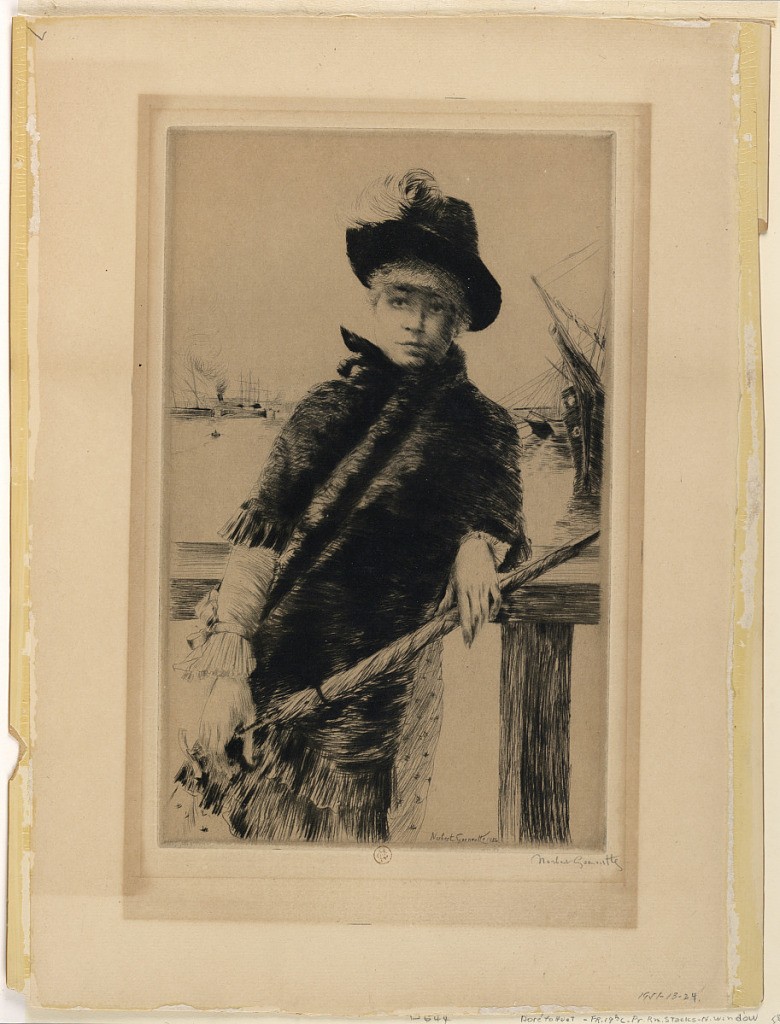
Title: Sur La Jetée du Houre
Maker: Norbert Goeneutte, French, 1854 - 1894
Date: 1884
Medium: Etching on paper
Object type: Print
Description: A young lady, wearing a feather-trimmed hat, seen frontally, leaning against a jetty railing, with ships moored in the distance.